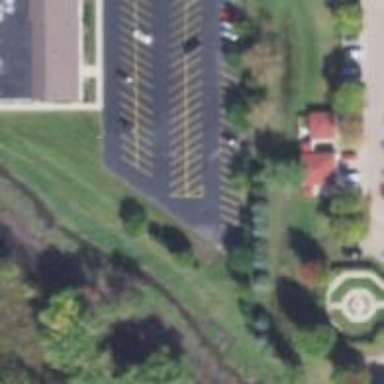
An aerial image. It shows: Asphalt driveway for service vehicles.